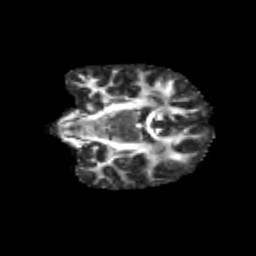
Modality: FA
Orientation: coronal
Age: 13
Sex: female
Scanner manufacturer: siemens
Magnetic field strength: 3 T
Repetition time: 3.8 s
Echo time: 0.07 s